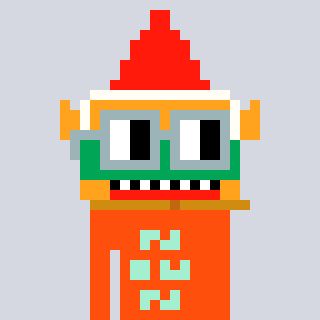
a pixel art character with square dark gray glasses, a gnome-shaped head and a orange-colored body on a cool background